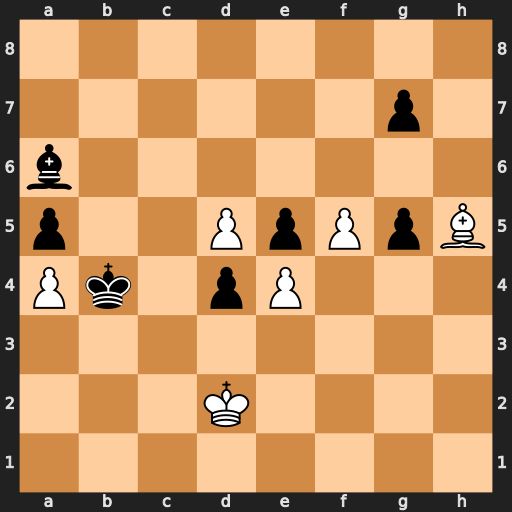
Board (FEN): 8/6p1/b7/p2PpPpB/Pk1pP3/8/3K4/8
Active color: w
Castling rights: -
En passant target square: -
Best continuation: d6 Bc8 Bg4 Kc5 f6 gxf6 Bxc8 Kxd6 Kc2